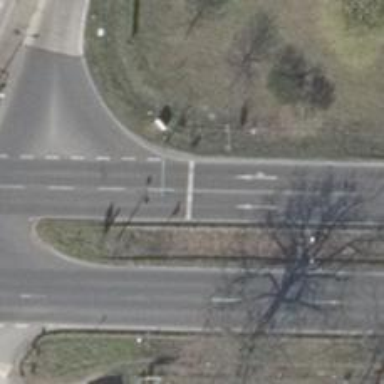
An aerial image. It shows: Road with traffic signals.